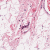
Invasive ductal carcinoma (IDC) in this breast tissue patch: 0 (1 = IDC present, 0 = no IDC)